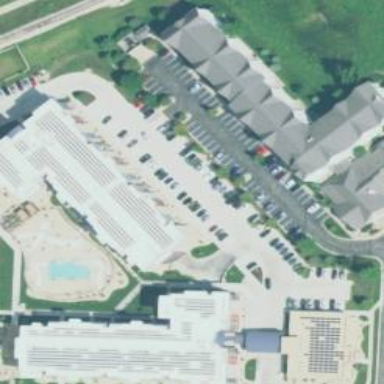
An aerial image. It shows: Hotel building.